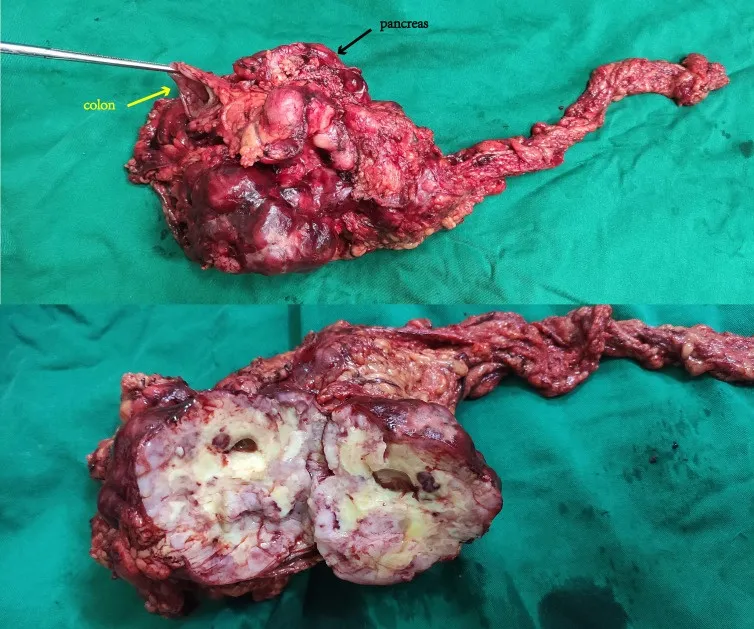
Grossly, the tumor is nodular, encapsulated, with gray-yellow cut surface and necrosis.
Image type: medical_photograph (other_medical_photograph)